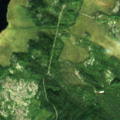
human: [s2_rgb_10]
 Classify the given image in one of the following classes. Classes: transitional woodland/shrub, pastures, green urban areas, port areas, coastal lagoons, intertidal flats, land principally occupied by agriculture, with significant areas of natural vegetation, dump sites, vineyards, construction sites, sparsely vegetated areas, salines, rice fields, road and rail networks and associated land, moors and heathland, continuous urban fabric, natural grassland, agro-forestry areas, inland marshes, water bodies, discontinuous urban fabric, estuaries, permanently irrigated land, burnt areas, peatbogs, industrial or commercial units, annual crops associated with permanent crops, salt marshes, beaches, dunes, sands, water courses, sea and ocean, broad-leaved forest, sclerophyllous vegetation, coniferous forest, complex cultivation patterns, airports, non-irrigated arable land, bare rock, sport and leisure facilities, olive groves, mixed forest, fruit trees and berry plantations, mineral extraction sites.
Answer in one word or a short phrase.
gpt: coniferous forest, mixed forest, transitional woodland/shrub, peatbogs